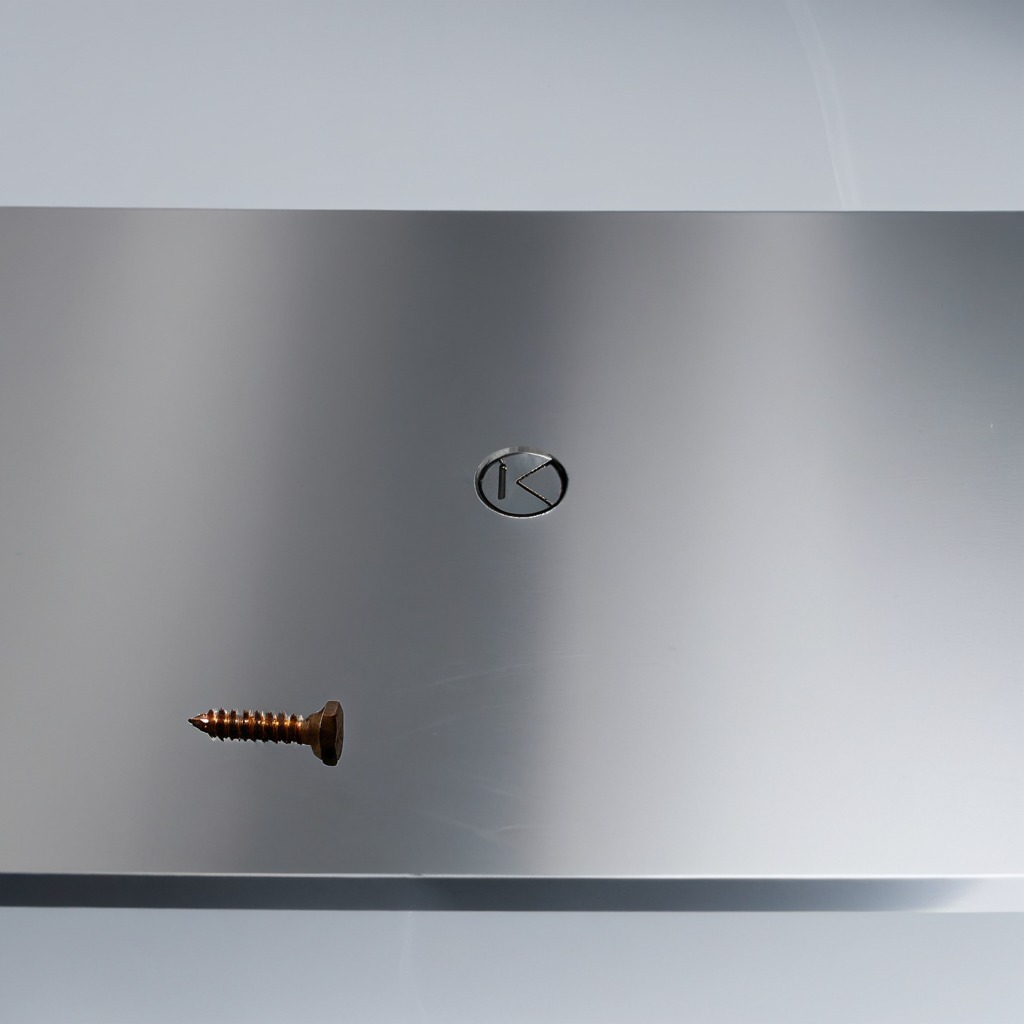
A metal screw is lying on a stainless steel table in a high-end prototyping lab.